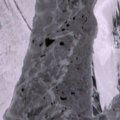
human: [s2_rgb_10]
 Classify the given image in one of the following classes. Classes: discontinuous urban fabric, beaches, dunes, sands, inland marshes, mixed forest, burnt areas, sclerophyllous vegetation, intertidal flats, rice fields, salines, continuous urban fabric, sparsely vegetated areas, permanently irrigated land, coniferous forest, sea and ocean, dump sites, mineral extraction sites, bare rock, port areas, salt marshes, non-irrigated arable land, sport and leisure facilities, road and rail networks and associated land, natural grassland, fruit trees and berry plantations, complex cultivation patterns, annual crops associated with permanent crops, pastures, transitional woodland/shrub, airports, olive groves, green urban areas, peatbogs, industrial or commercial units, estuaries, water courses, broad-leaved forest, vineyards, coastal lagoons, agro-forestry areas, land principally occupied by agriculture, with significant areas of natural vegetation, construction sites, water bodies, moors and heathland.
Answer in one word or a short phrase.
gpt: sea and ocean